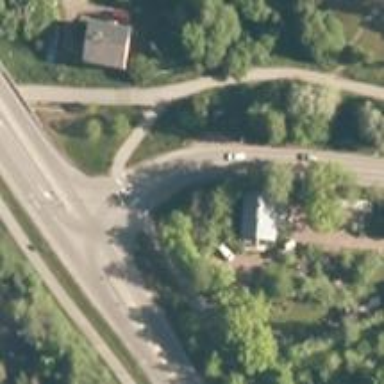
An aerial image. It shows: Uncontrolled road crossing with pedestrian island.